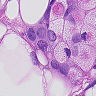
Metastatic tissue present: yes